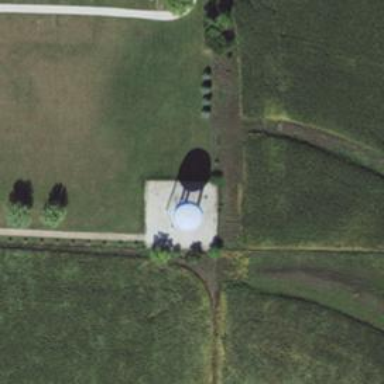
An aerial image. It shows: Water tower that is man-made.